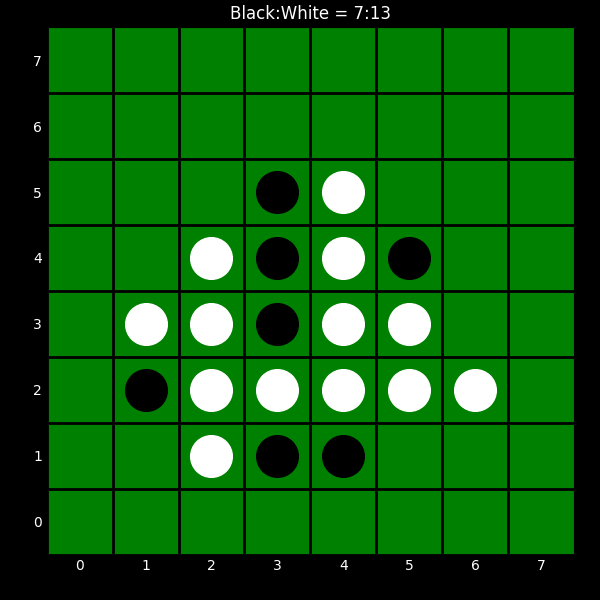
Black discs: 7
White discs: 13